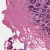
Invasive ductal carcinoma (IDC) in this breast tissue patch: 0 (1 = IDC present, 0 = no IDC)